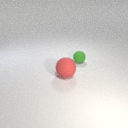
large red rubber sphere in front of small green rubber sphere